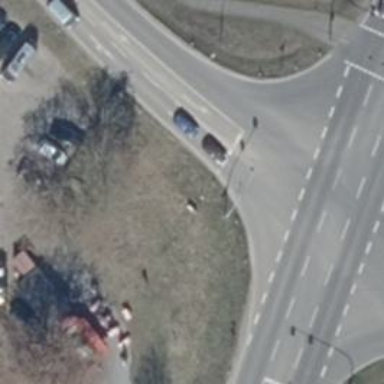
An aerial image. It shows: Road with traffic signals for signaling.